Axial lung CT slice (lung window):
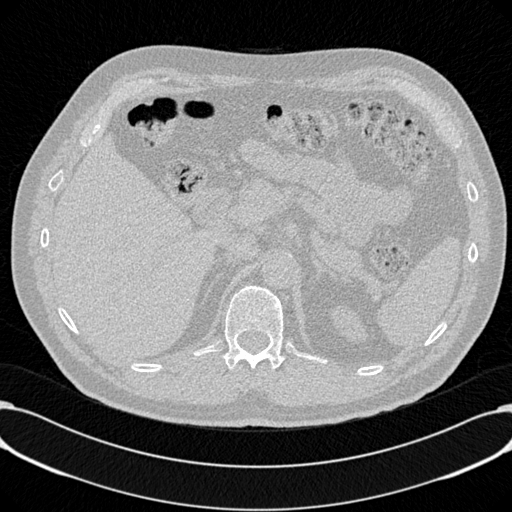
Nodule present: no